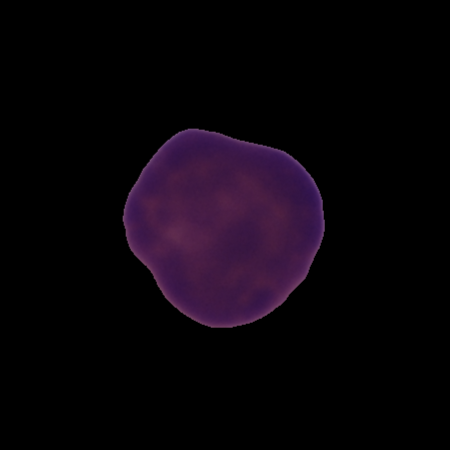
Label: healthy